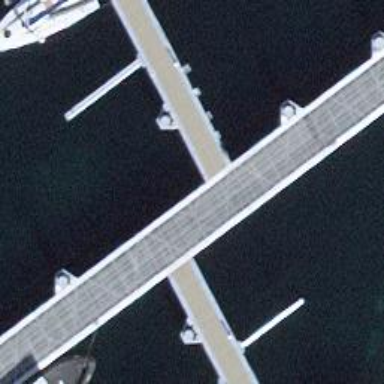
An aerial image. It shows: Man-made pier.